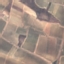
Land use / land cover class: PermanentCrop